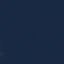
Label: SeaLake